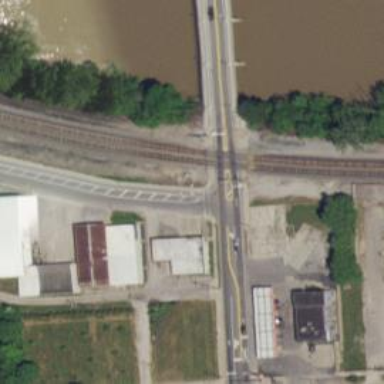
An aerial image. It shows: Railway crossing.